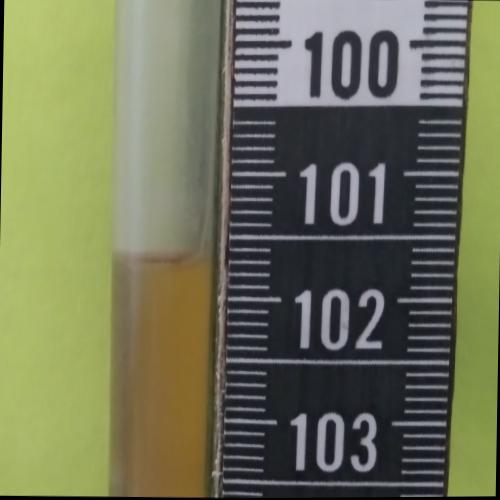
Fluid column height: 101.7 cm